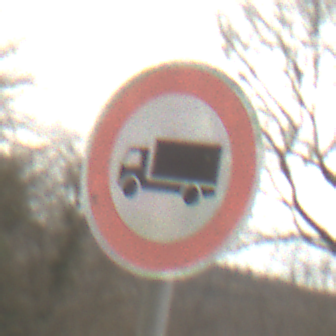
Verkehrszeichen: VerbotFuerKraftfahrzeugeUeberDreiKommaFuenfTonnen
Umgebung: Outdoor, Nature
Tageszeit: Midday
Wetter: Overcast
Licht: Natural
Jahreszeit: NotSpecified
Kontrast: LowContrast